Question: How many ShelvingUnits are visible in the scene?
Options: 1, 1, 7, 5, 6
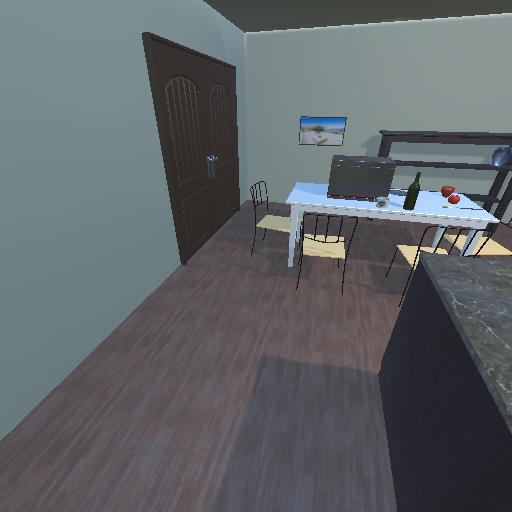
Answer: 1